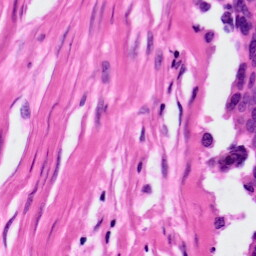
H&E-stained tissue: Ovarian